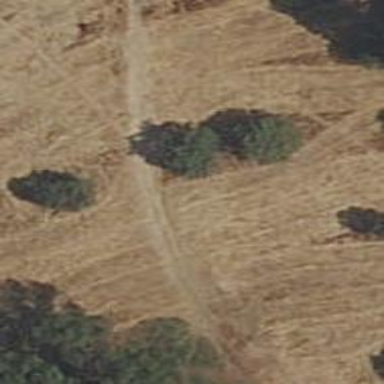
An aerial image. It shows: Compacted path road.